Question: I have a plot that has the zaxis as the time and a palette whose colors correspond to those same time values. The rendering seems fine but, my zaxis legend shows the time properly formatted and the palette legend only shows some numbers (I assume those numbers are the same time but in seconds).

Is there a way to make the palette use the same legend format as the zaxis?
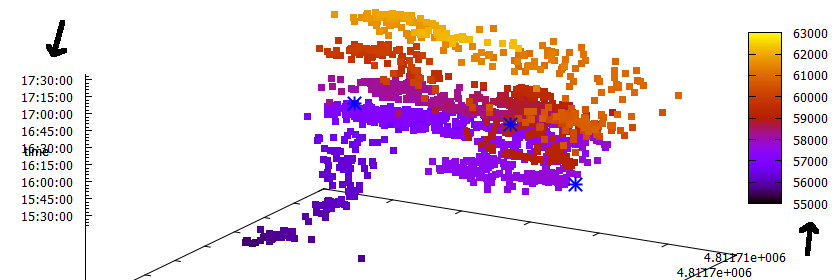
Answer: You have to set the format for the color palette separately:
'''
set cbdata time
set format cb "%H:%M:%S"
'''